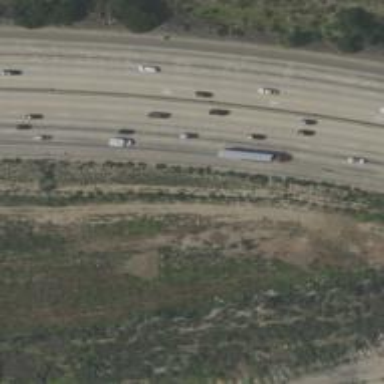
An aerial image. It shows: Motorway.